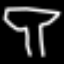
Label: mushroom